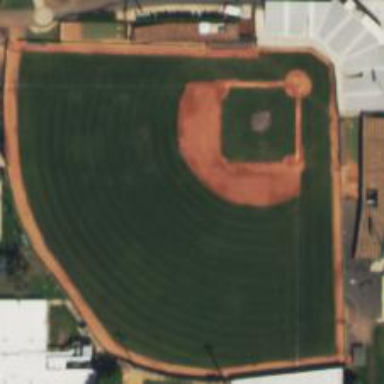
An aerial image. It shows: Baseball stadium for sports and leisure activities.